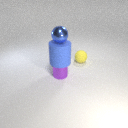
small purple metal cylinder to the left of small yellow rubber sphere